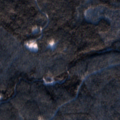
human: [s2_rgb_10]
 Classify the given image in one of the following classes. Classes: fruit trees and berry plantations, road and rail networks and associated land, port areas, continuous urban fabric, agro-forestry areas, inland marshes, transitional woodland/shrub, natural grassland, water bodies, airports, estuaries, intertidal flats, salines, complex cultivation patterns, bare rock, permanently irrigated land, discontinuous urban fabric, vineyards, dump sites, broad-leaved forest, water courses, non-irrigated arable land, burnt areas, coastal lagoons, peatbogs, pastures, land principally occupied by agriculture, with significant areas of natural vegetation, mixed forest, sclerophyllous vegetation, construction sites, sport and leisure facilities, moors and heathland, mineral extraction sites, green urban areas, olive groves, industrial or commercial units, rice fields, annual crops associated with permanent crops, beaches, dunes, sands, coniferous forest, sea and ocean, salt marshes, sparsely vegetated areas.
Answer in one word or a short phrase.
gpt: coniferous forest